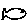
Label: fish